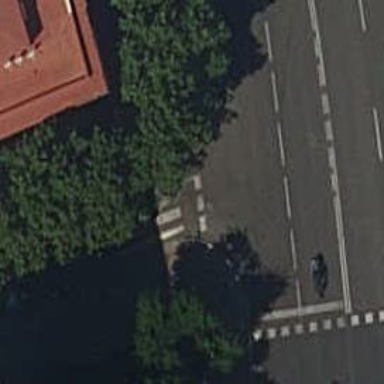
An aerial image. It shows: Zebra crossing on the road.